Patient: sex F, age 89
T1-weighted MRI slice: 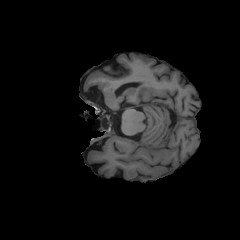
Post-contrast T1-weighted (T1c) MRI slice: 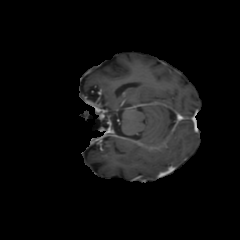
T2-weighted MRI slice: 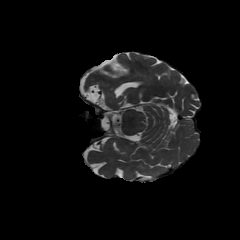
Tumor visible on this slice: no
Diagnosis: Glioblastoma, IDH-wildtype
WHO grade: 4